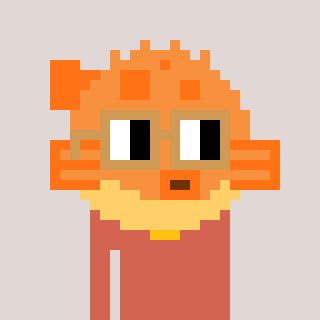
a pixel art character with square brown glasses, a pufferfish-shaped head and a peachy-colored body on a warm background